Question: I recently reset my settings for visual studio and then applied visual studio integration scheme for resharper.
Originally if I moved the caret to a code which contained an error or a warning etc ( e.g. name does not match resharper rule ), a icon used to appear on the left side of the line with the suggestions.
Now that icon does not appear automatically and i need to press alt+enter to force it to appear.
Any idea how i can reset this functionality without reinstalling resharper?
EDIT:
this is the menu i am talking about.

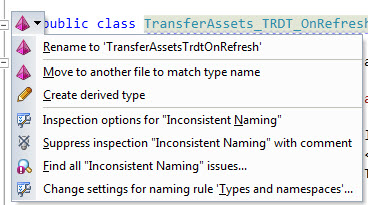
Answer: reinstalling resharper fixed the issue.